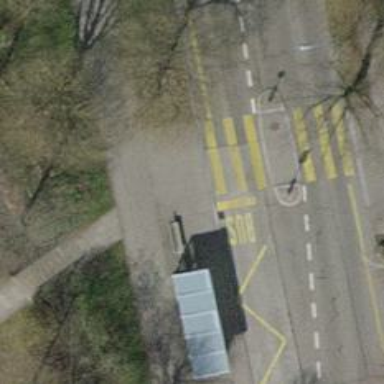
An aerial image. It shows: Footway made of paving stones.